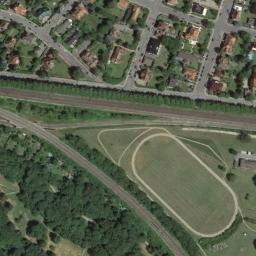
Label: ground_track_field